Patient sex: F
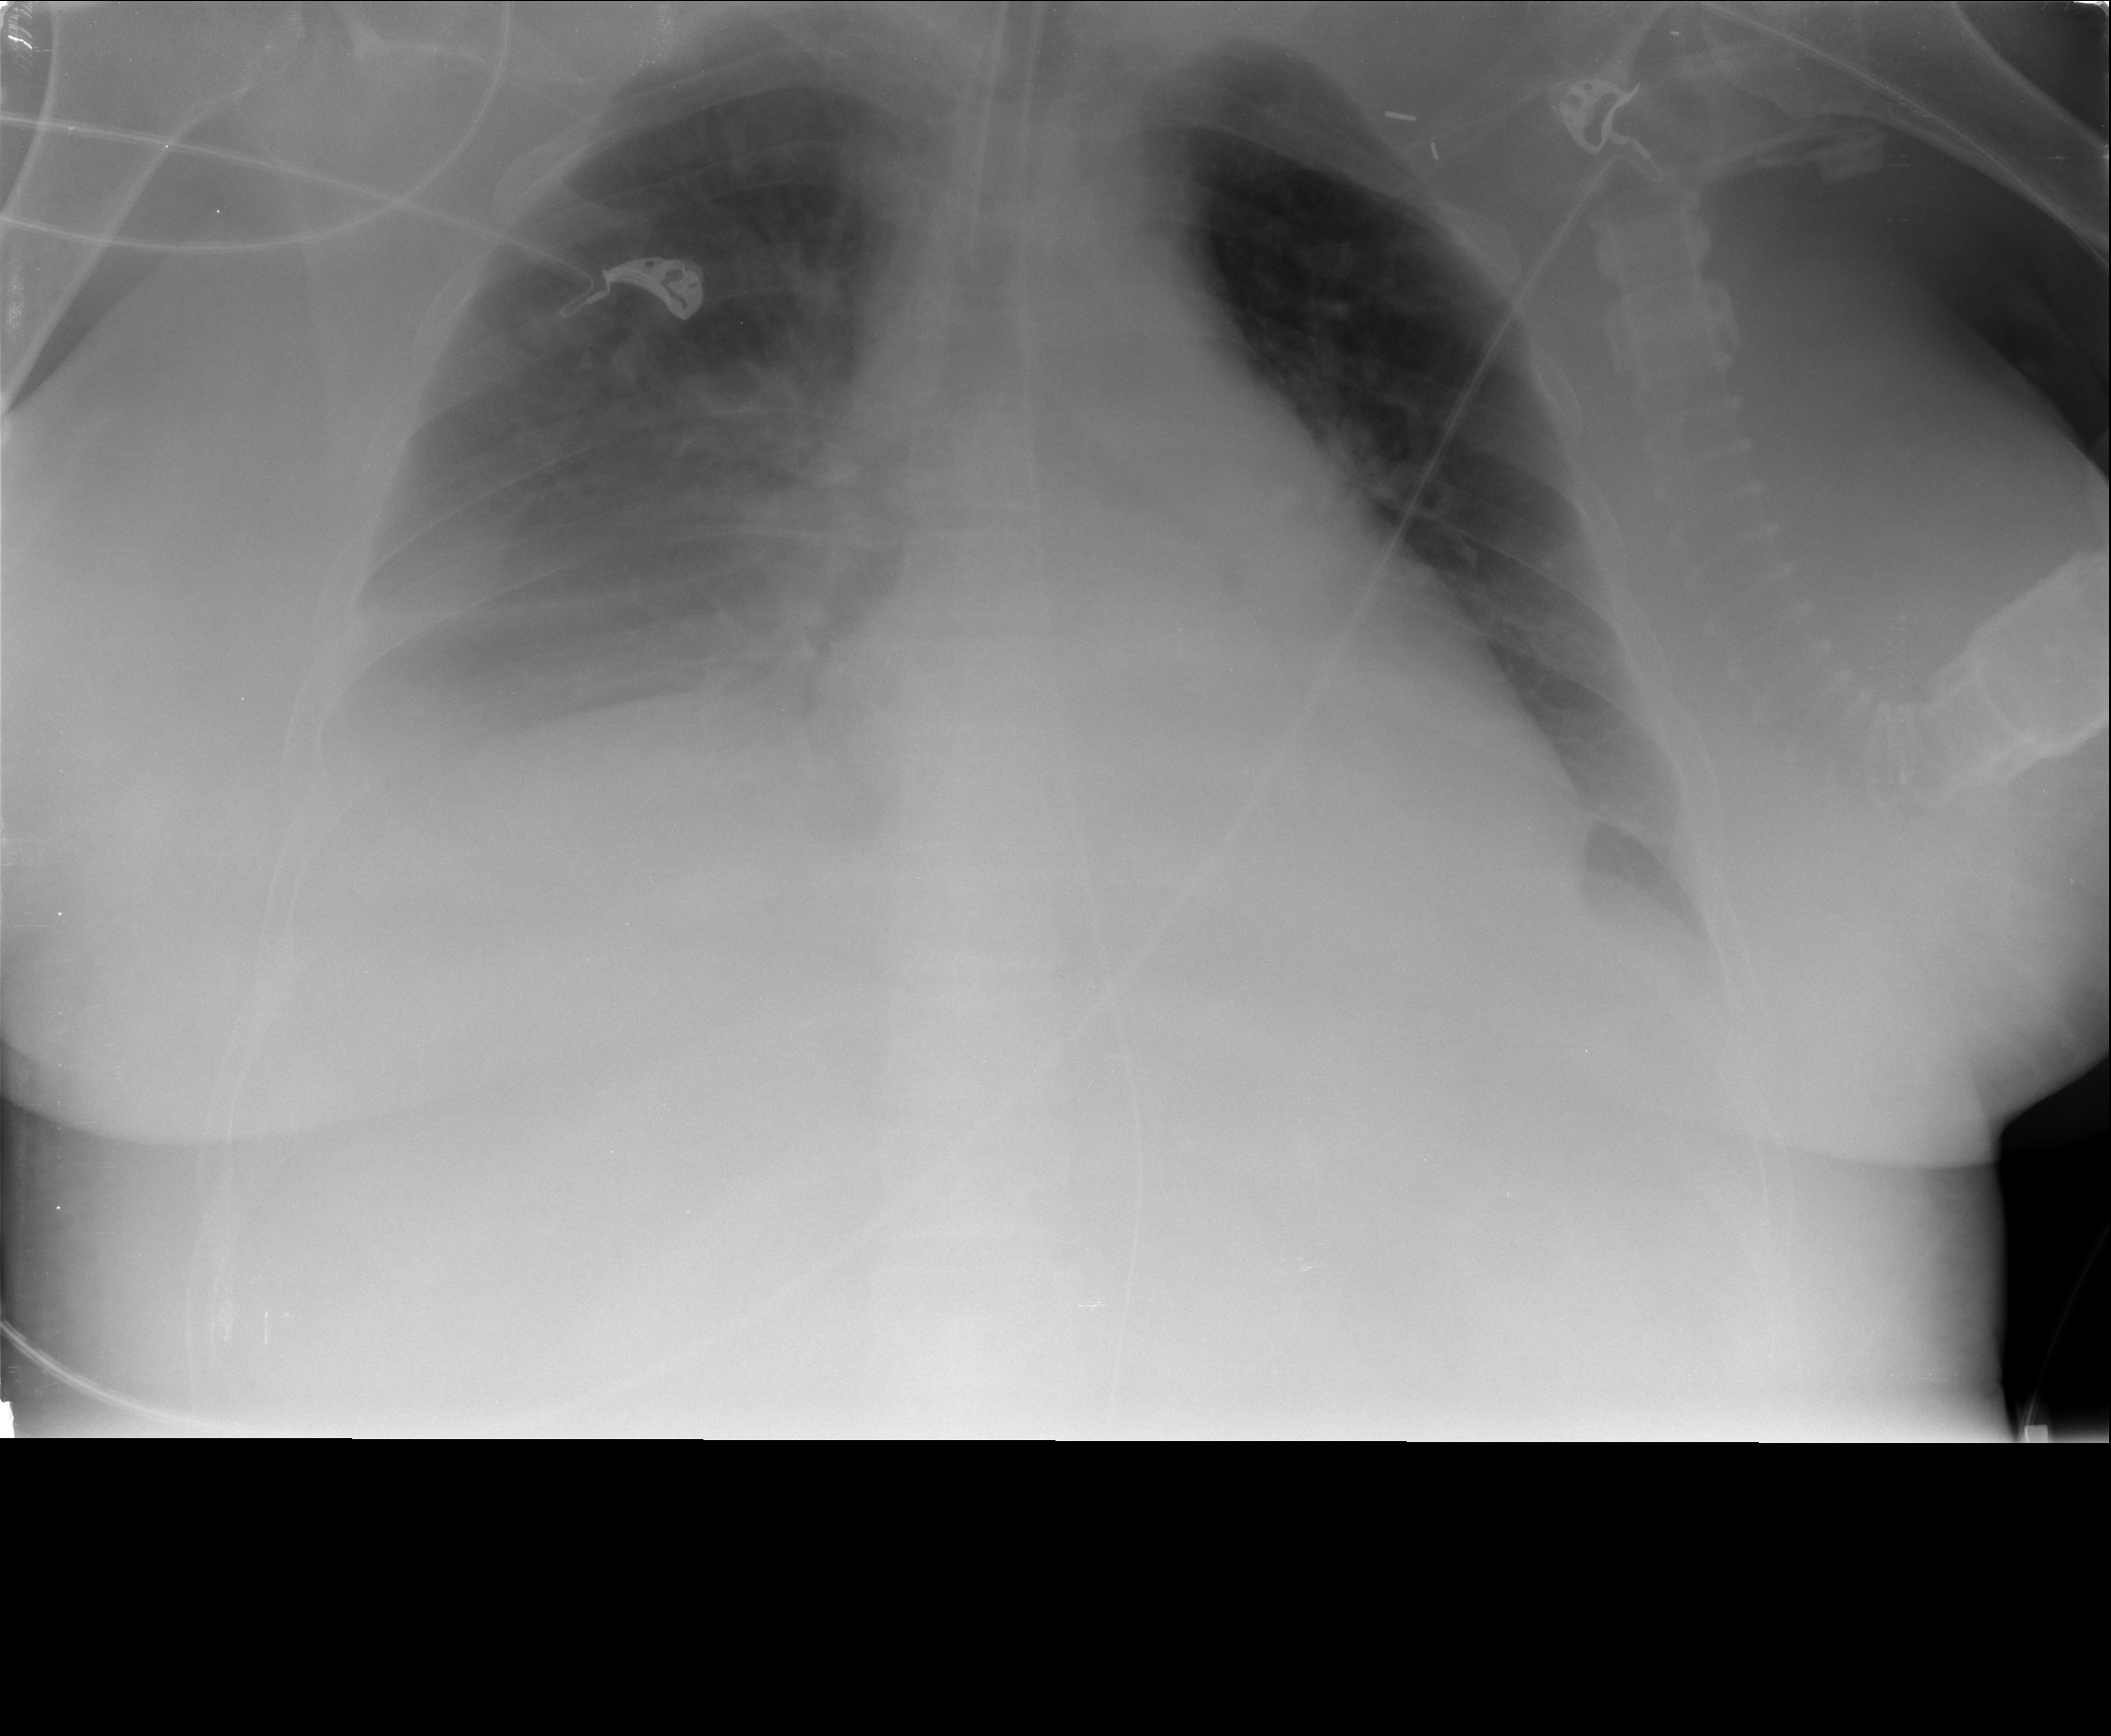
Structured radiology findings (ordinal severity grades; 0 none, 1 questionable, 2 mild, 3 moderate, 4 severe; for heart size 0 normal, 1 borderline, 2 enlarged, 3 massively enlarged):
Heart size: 0
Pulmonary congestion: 0
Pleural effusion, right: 3
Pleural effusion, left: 2
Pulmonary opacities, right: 0
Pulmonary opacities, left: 0
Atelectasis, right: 2
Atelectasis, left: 2